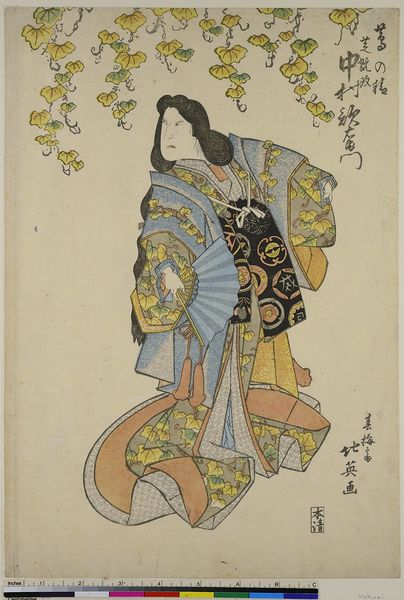
Künstler: Shunbaisai Hokuei
Standort: Hamburg
Institution: Museum für Kunst und Gewerbe Hamburg
Schlagwörter: blau, blätter, hand, umhang, grün, bunt, frau, kleid, schwarz, blüten, fächer, ärmel, haare, pflanzen, theater, holzschnitt, japan, schrift, druckgraphik, druckgrafik, gespenst, tracht, efeu, zeichnen, zeit, schauspieler, farbholzschnitt, geist, schauspielerin, kimono, volkstracht, edo, reproduktionen, druckerzeugnisse, pflanzenornamente, theateraufführung